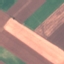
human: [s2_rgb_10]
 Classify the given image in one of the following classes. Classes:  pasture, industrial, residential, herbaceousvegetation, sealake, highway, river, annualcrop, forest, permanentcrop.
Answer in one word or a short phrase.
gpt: AnnualCrop